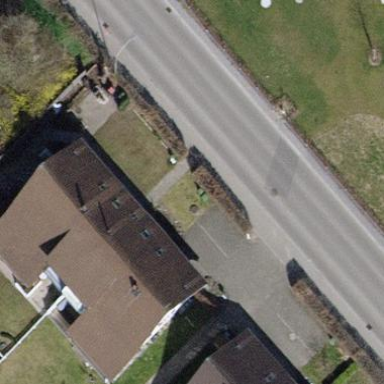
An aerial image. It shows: Building with tiled roof.